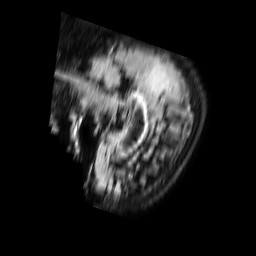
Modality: FLAIR
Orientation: sagittal
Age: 61
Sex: female
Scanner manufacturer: philips
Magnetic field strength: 1.5 T
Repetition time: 6 s
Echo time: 0.1032 s